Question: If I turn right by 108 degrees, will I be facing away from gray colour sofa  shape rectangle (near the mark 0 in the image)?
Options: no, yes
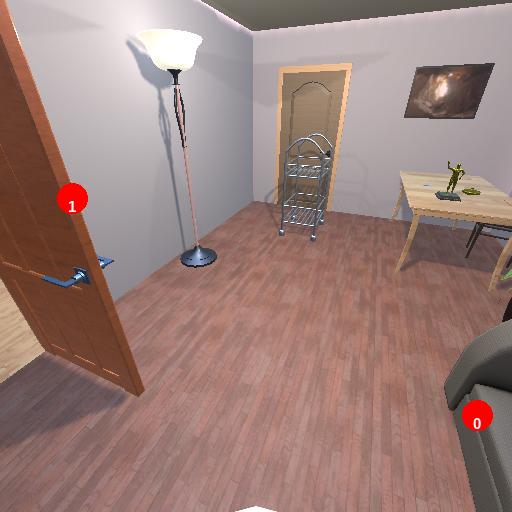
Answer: no